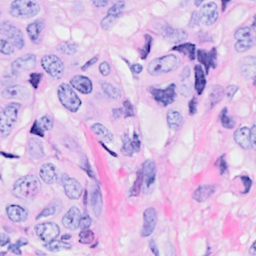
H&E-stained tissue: Breast